Question: We've been encountering an issue with a particular website hosted in iis for which I've not managed to get much information from the event log. I'm a bit out of my league with these low level 'raw' diagnostic tools and I'm not if I'm barking up the wrong tree (in which case please tell me - e.g IIS is just broken) or whether I'm following the correct paths to try and locate the issue.
> A process serving application pool 'MyWebsite' suffered a fatal communication error with the Windows Process Activation Service. The process id was '4372'. The data field contains the error number.
Running with DebugView open I reliably see these lines when I encounter an issue
> [5904] 4692 iisutil!ReadMultiStringParameterValueFromAnyService [helpfunc.cxx @ 490]:Inetinfo: Failed reading registry value
[5904]
Error(80070002): The system cannot find the file specified.
I therefore tried installing DebugDiag and looking for any exceptions, which create a number of full dumps for me. Once I've analyzed them I've got a report out the other end shown below, but I'm not sure how to further analyse this. It tells me the type and message were NOT_FOUND and suggests contacting Microsoft. While this is 1 route - I'd like to know if there are further things that can be done before considering that approach:

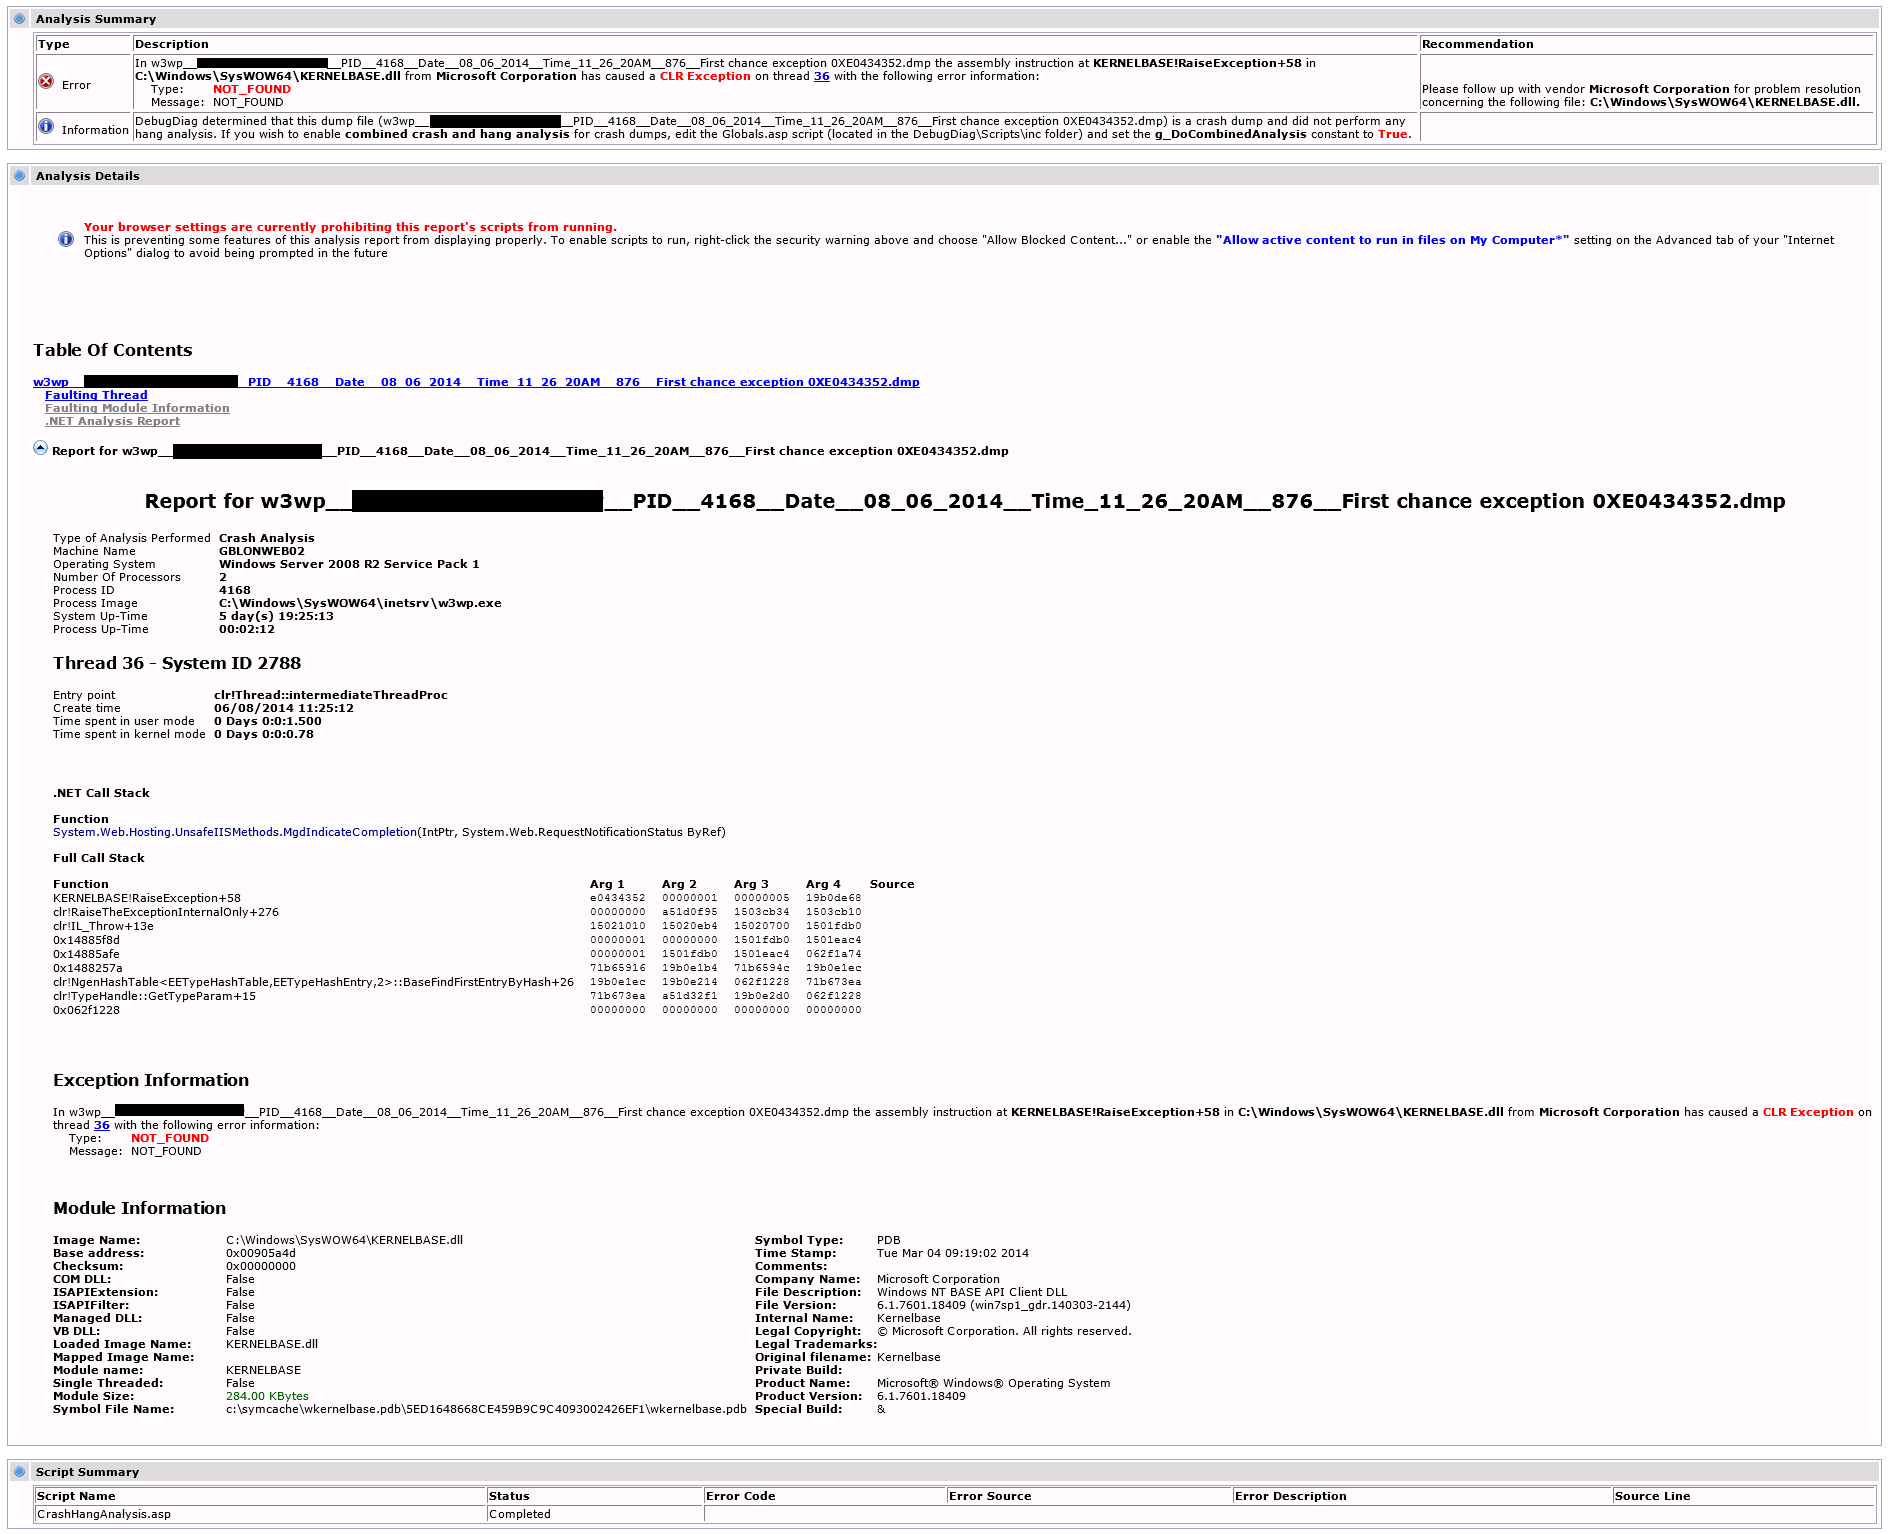
Answer: I managed to find the cause of my problem, a StackOverflowException because a local reproduction was possible and it was quite apparent once the debugger was attatched.
I've therefore got to assume, that StackOverflowExceptions are similar to OutOfMemoryExceptions in that it makes IIS unstable and therefore completely unable to complete running (even to the point of providing/logging exception information).